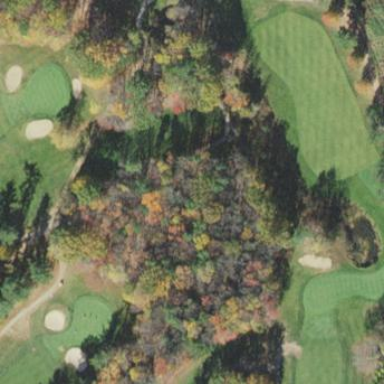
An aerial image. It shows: Golf fairway surrounded by grass.